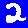
Digit: 2